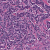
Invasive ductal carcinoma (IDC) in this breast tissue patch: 1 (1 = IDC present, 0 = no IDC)